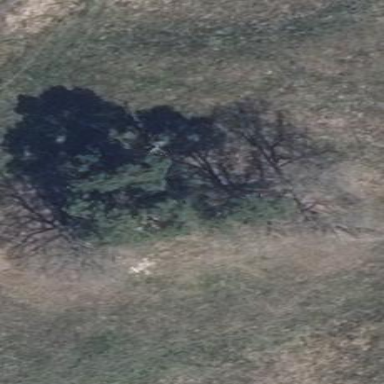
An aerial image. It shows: Forest area.